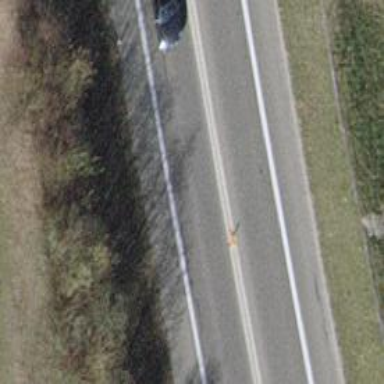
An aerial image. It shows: Asphalt trunk motorway.